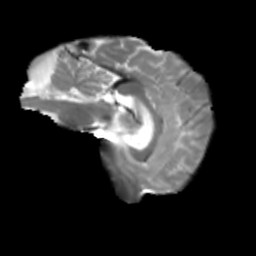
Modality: T2w
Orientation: sagittal
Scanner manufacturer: siemens
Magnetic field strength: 3 T
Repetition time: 4 s
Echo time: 0.0594 s